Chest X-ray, PA view. Patient: 58 years old, sex F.
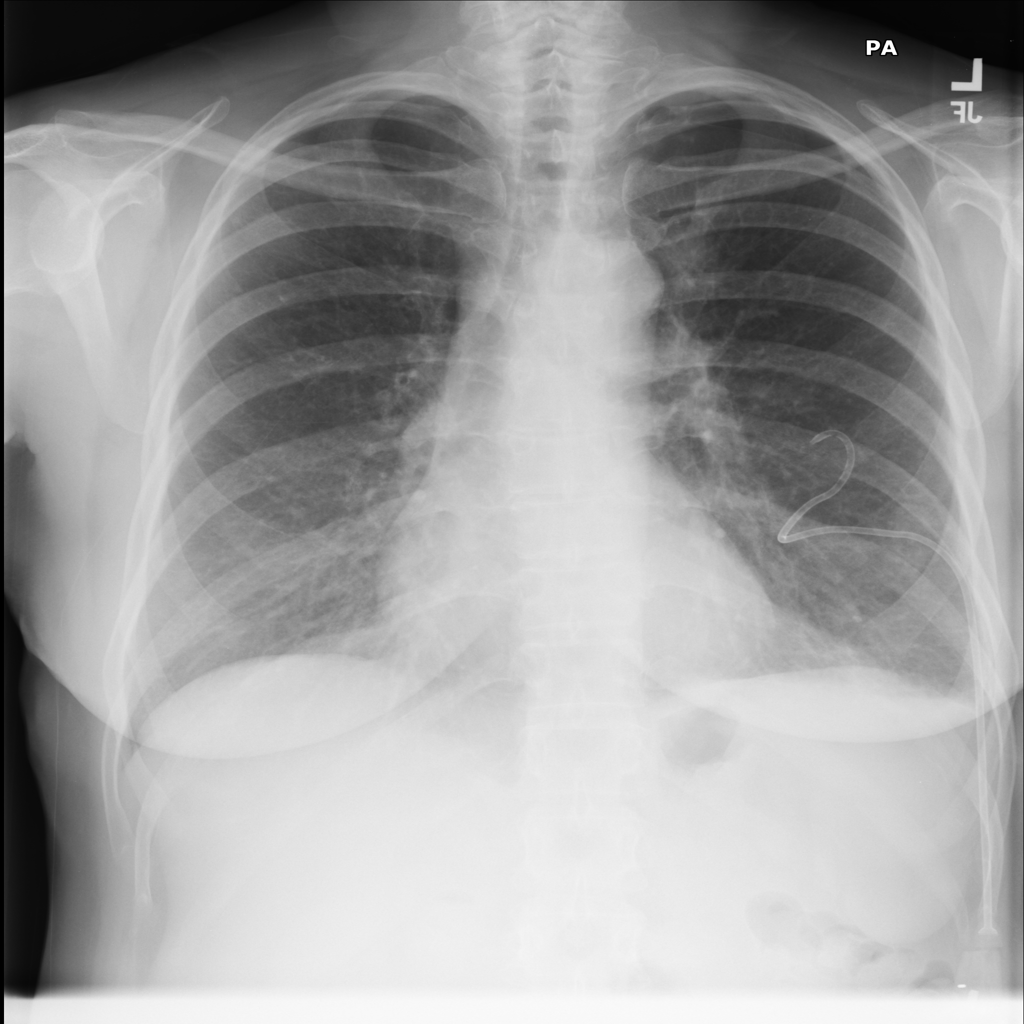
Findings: Effusion, Pneumothorax